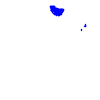
Particle: electron